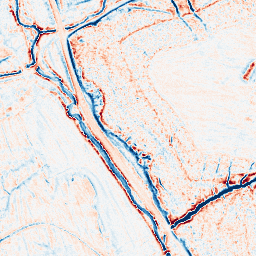
Category: edge_preserving
Decomposition family: anisotropic_diffusion
Decomposition parameters: iterations: 10
kappa: 50
gamma: 0.2
Upsampling method: quartic
Upsampling parameters: scale: 2
Upsampling scale: 2